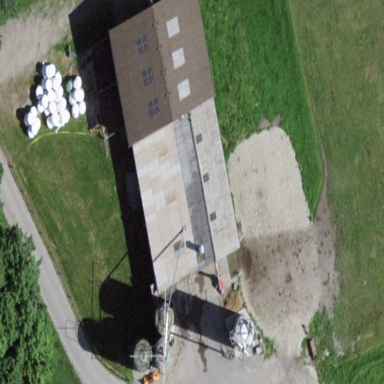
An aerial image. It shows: Farm auxiliary building.